Field crop: tomato
Growth stage: 2
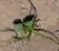
Species: solanum